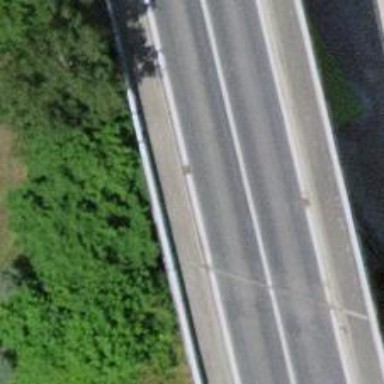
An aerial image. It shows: Secondary road with bridge.